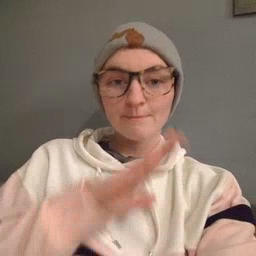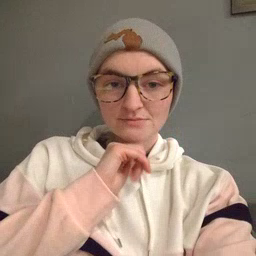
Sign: pig